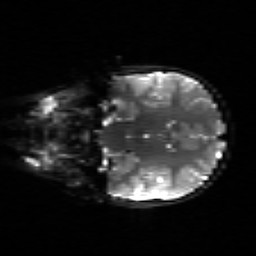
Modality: sbref
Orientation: coronal
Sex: female
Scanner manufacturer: siemens
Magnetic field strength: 3 T
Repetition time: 5 s
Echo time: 0.071 s